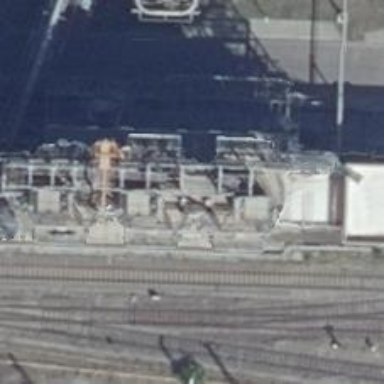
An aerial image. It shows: Railway yard with electrified rails and building passage tunnel.